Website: lowes
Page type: delivery-shipping
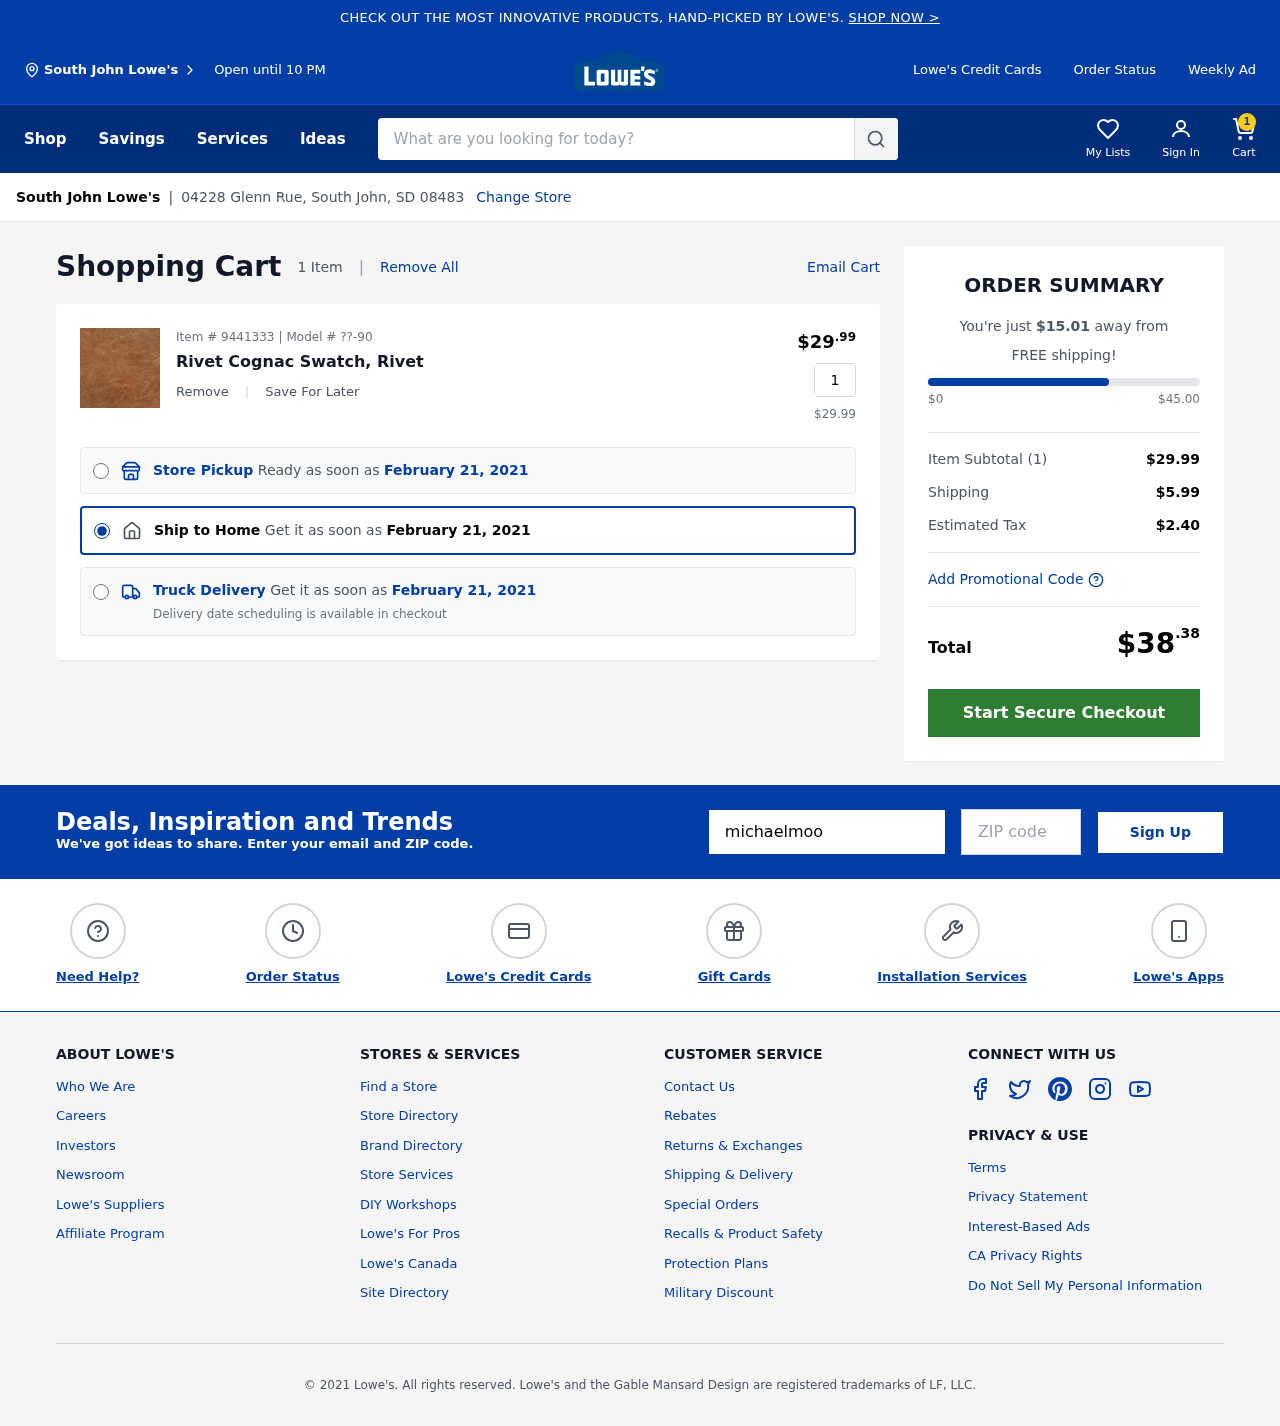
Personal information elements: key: PII_CITY
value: South John
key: PII_EMAIL
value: michaelmoore@hotmail.com
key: PII_POSTCODE
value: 08483
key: PII_STREET
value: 04228 Glenn Rue
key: PII_CITY2
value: South John
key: PII_CITY_STATE_ZIP
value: South John, SD 08483
Product elements: key: PRODUCT1_NAME
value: Rivet Cognac Swatch, Rivet
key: PRODUCT1_PRICE
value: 29.99
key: PRODUCT1_QUANTITY
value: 1
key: PRODUCT1_MODEL
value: ??-90
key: PRODUCT1_PRICE2
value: $29.99
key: PRODUCT1_ITEM_NUMBER
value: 9441333
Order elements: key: ORDER_NUM_ITEMS
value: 1
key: ORDER_DELIVERY_DATE
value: February 21, 2021
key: ORDER_DELIVERY_DATE2
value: February 21, 2021
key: ORDER_DELIVERY_DATE3
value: February 21, 2021
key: AMOUNT_TO_FREE_SHIPPING
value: $15.01
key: ORDER_SUBTOTAL
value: $29.99
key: ORDER_SHIPPING_COST
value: $5.99
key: ORDER_TAX
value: $2.40
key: ORDER_TOTAL
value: $38.38
Search elements: key: HEADER_SEARCH
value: What are you looking for today?